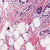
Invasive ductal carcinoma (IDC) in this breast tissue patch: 1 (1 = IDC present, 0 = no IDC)